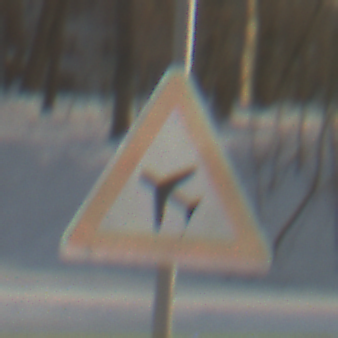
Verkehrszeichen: FlugbetriebRechts
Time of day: MorningAfternoon
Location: Outdoor (Suburban)
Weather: PartlyCloudy
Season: NotSpecified
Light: Natural